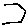
Label: hexagon